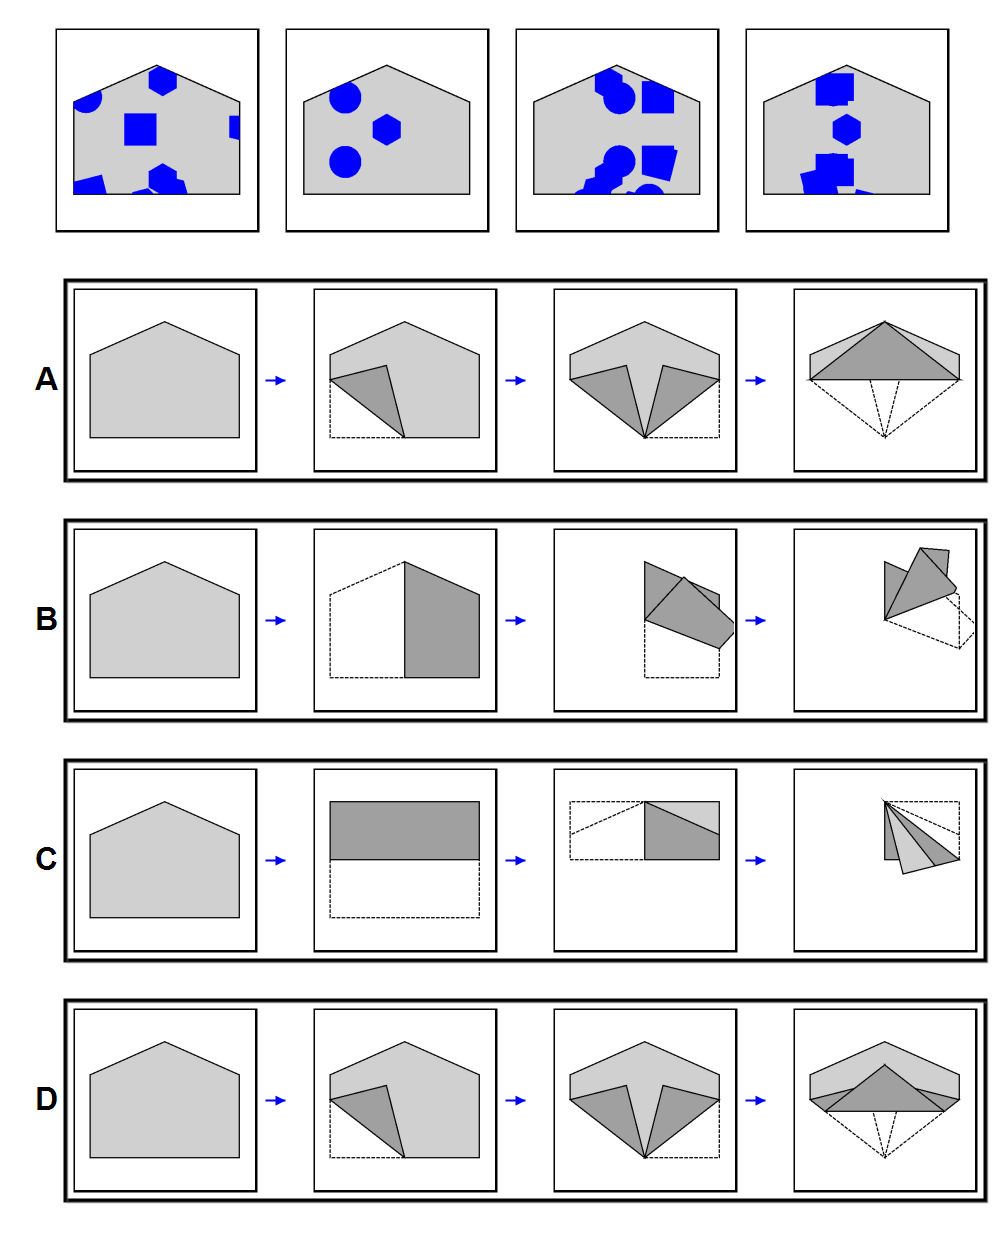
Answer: A